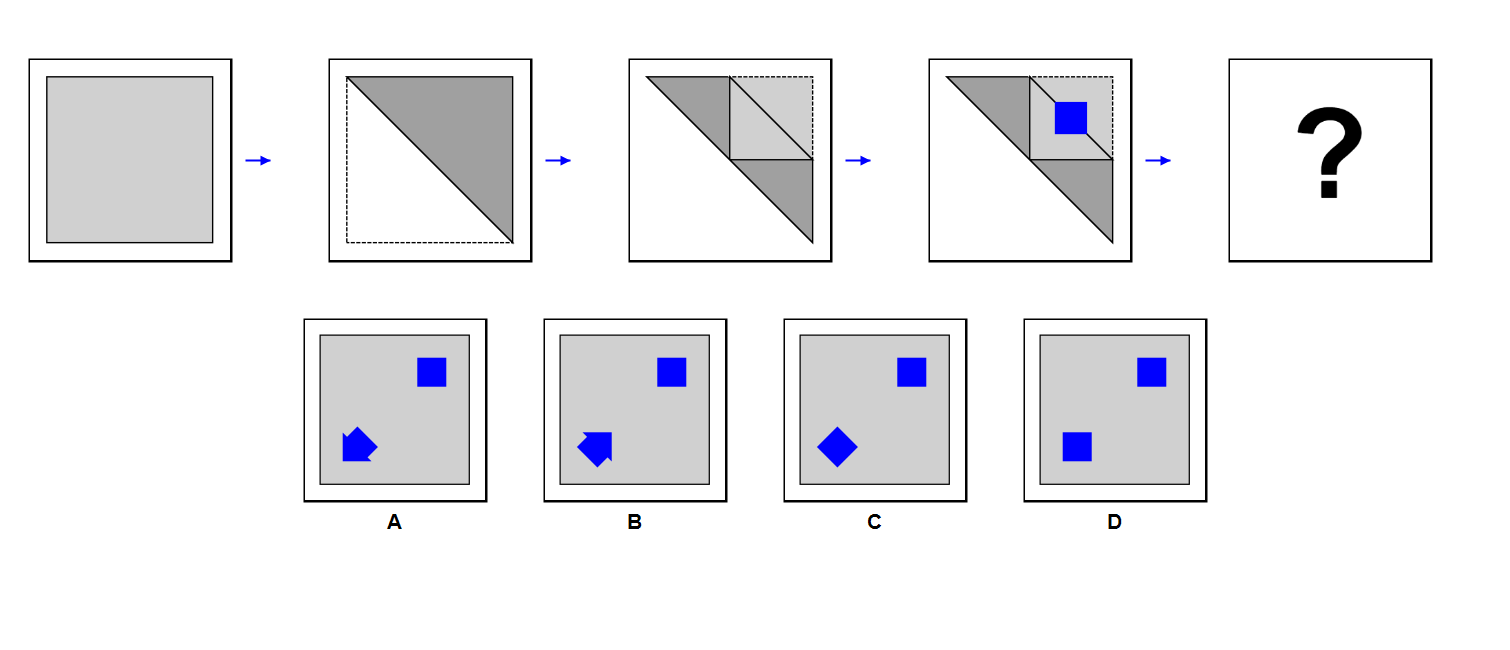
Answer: D